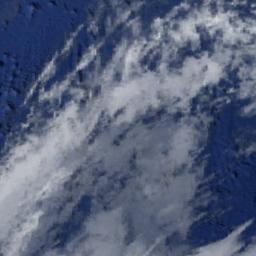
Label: cloud